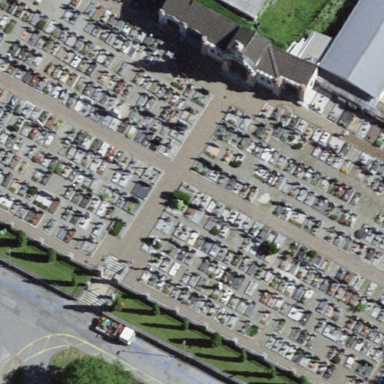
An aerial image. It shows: Cemetery.